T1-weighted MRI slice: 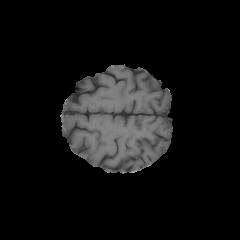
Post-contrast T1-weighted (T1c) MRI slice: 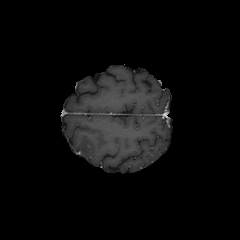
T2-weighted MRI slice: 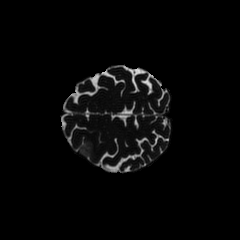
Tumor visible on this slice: yes